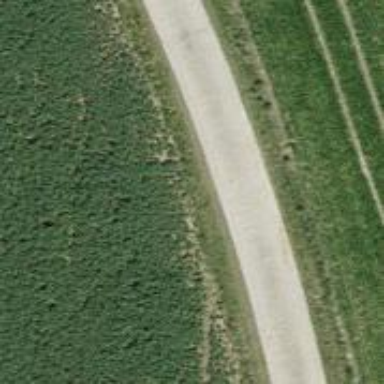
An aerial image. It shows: Unclassified road.